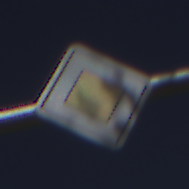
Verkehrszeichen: Vorfahrtsstrasse
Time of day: Midday
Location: Outdoor (Nature)
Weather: Clear
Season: NotSpecified
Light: Natural